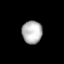
Tissue: lung
Cell type: Myeloid cells
Senescence score: 0.6836
Nuclear area (px): 452
Mean DAPI intensity: 181.896